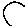
Label: smiley face